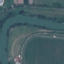
Label: River